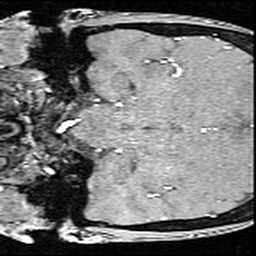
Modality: angio
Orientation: coronal
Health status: ill
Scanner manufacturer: siemens
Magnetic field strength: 3 T
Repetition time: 0.023 s
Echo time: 0.00418 s